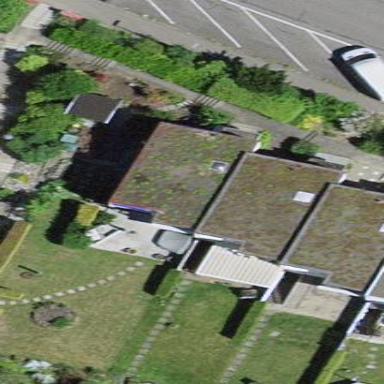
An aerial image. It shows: Flat roof terrace building.